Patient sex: F
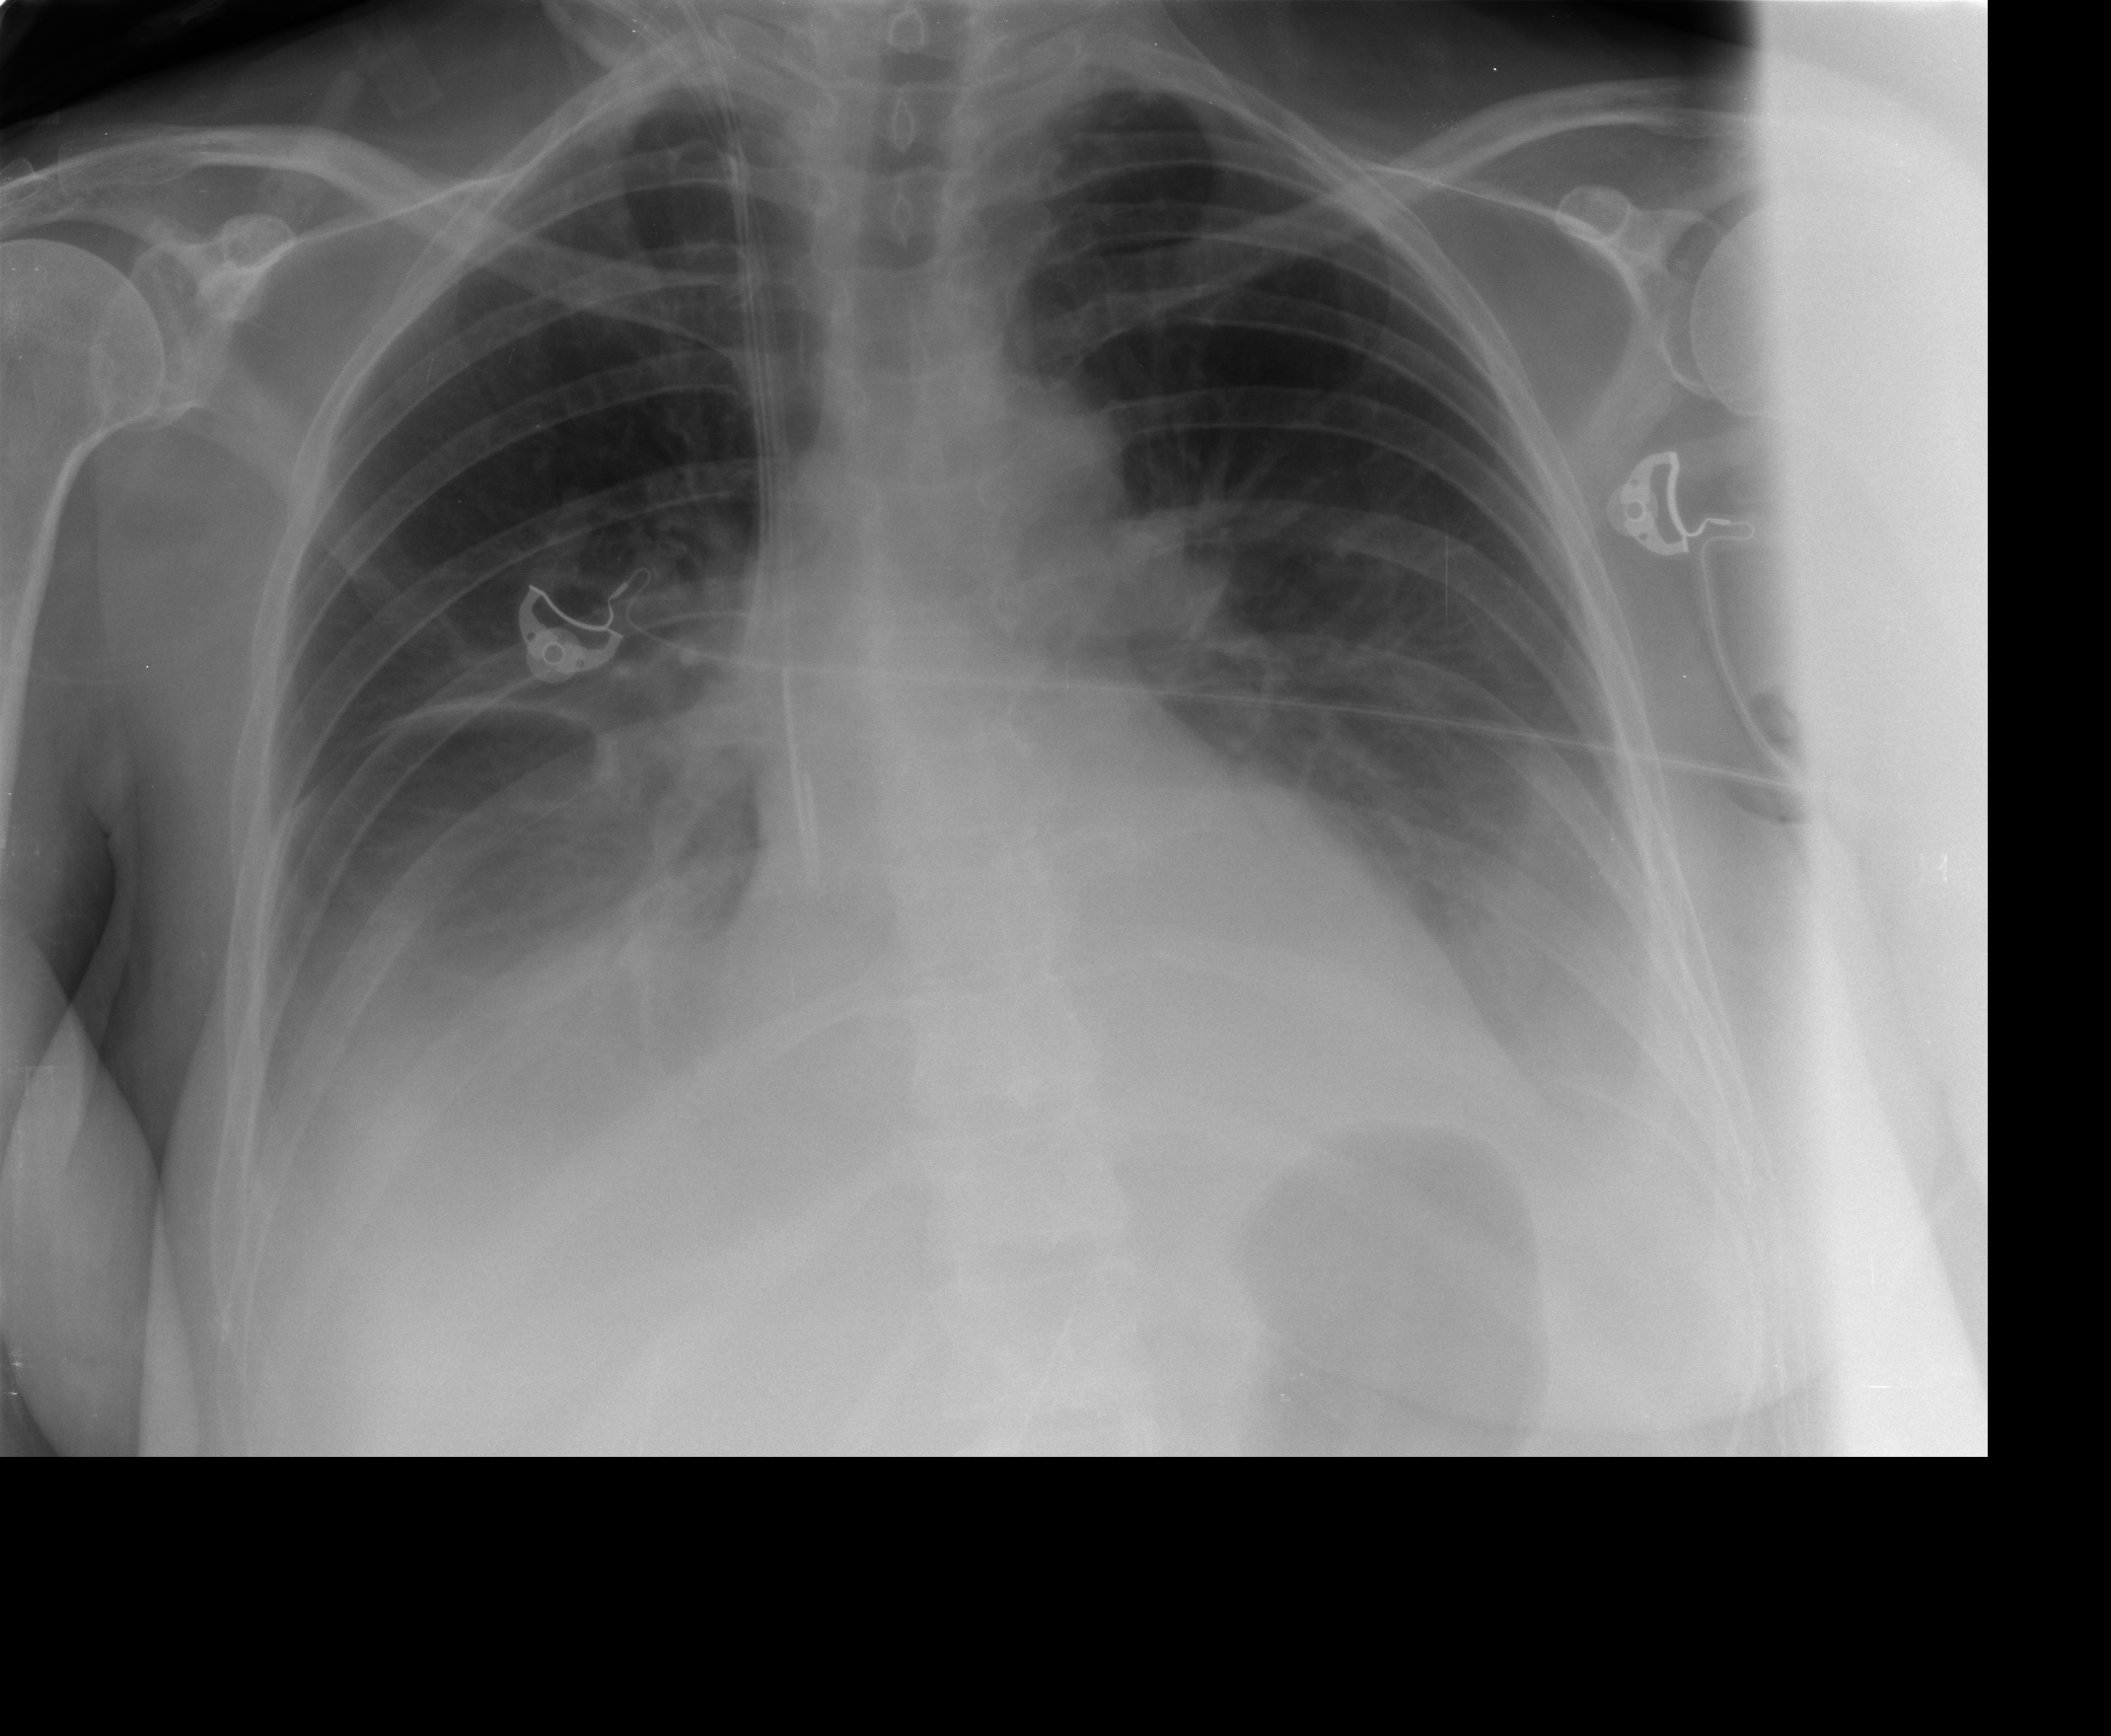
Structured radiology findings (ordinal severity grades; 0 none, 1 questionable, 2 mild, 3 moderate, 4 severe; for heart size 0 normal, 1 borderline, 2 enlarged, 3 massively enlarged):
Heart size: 0
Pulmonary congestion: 0
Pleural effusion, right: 2
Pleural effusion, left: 2
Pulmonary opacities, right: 0
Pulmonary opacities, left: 0
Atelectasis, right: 2
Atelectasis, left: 1